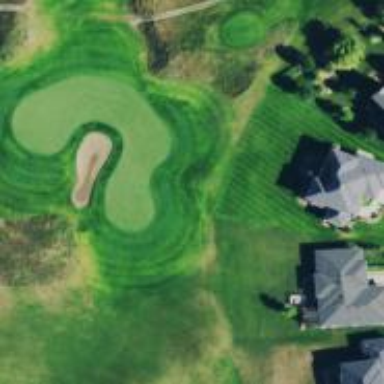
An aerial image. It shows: Golf green.